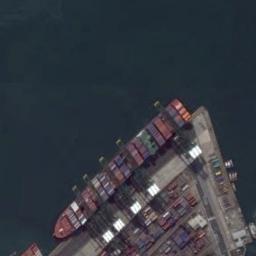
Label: ship